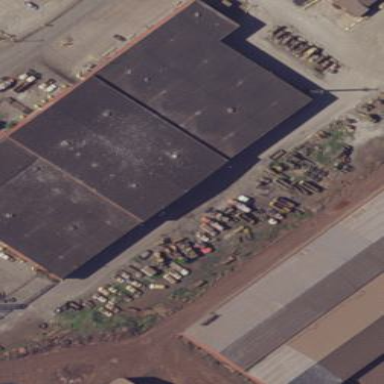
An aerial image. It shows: Industrial building.